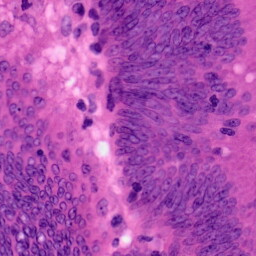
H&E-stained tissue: Colon